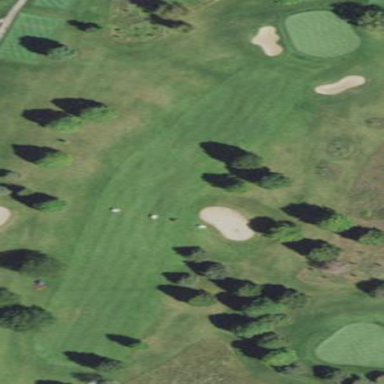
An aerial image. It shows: Area with grass used as rough in golf course.